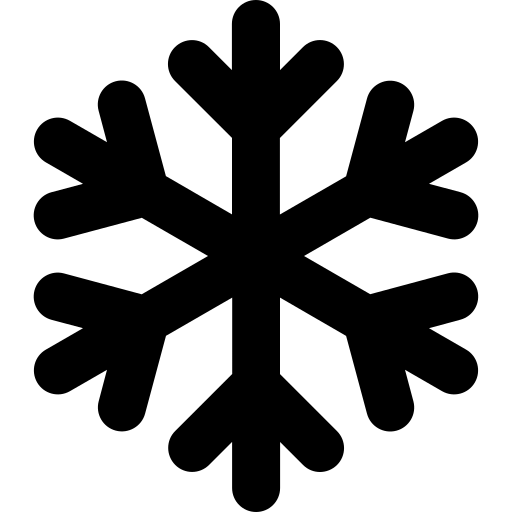
Tags: icon, FontAwesome, fa-icon, outline, snowflake